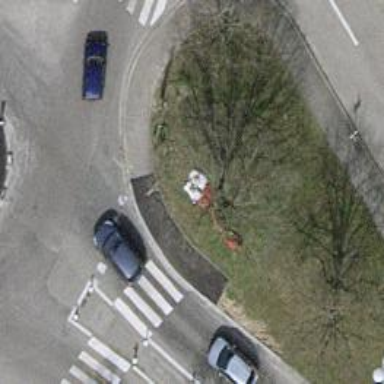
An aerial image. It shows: Uncontrolled zebra crossing with pedestrian island.